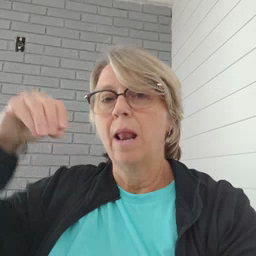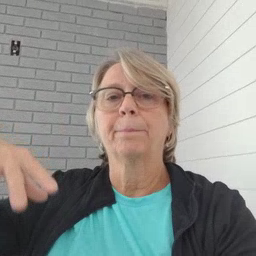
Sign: lamp